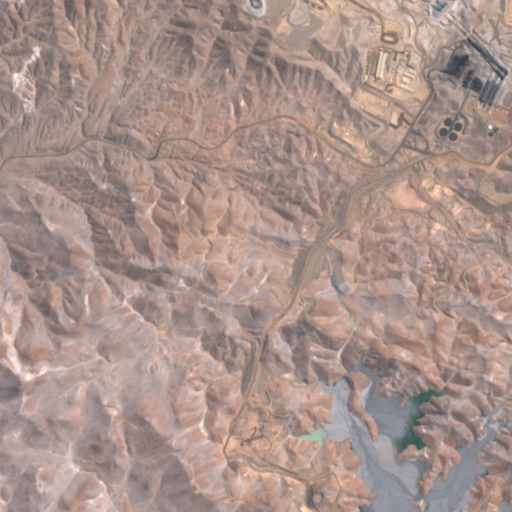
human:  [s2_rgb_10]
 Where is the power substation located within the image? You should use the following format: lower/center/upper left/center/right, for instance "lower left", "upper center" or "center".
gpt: The power substation is located in the upper right of the image.
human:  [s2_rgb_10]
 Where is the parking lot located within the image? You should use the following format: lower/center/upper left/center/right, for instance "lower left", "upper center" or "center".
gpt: There is no parking lot in the image.